Question: I am getting the following error
'''
Line 84 in XML document from class path resource [car-job-app-context.xml] is
invalid; nested exception is org.xml.sax.SAXParseException; lineNumber: 84;
columnNumber: 154; cvc-complex-type.2.4.c: The matching wildcard is strict, but
no declaration can be found for element 'jpa:repositories'.
'''
Here is my file
'''
<?xml version="1.0" encoding="UTF-8"?>
<beans xmlns="http://www.springframework.org/schema/beans"
xmlns:xsi="http://www.w3.org/2001/XMLSchema-instance"
xmlns:context="http://www.springframework.org/schema/context"
xmlns:jdbc="http://www.springframework.org/schema/jdbc"
xmlns:jpa="http://www.springframework.org/schema/data/jpa"
xmlns:tx="http://www.springframework.org/schema/tx"
xmlns:repository="http://www.springframework.org/schema/data/repository"
xsi:schemaLocation="http://www.springframework.org/schema/beans
http://www.springframework.org/schema/beans/spring-beans-3.2.xsd
http://www.springframework.org/schema/context
http://www.springframework.org/schema/context/spring-context-3.2.xsd
http://www.springframework.org/schema/jdbc
http://www.springframework.org/schema/jdbc/spring-jdbc-3.2.xsd
http://www.springframework.org/schema/data/repository
http://www.springframework.org/schema/data/repository/spring-repository.xsd
http://www.springframework.org/schema/tx
http://www.springframework.org/schema/tx/spring-tx-3.2.xsd
http://www.springframework.org/schema/data/jpa
http://www.springframework.org/schema/data/jpa/spring-jpa-2.0.xsd" >
.....
<context:annotation-config/>
<context:component-scan base-package="pk.training.basitMahmood.service.impl" />
<jpa:repositories base-package="pk.training.basitMahmood.repository" entity-manager-factory-ref="emf" transaction-manager-ref="transactionManager" />
'''
Here is the snapshot of my maven dependencies

I also saw the same link which says move the 'tx declaration' after 'context' but it is not working.
<URL>. I have tried with before and after combination but the error is still there.
Why i am getting this error ? I am unable to save data in data base .... ?
Thanks
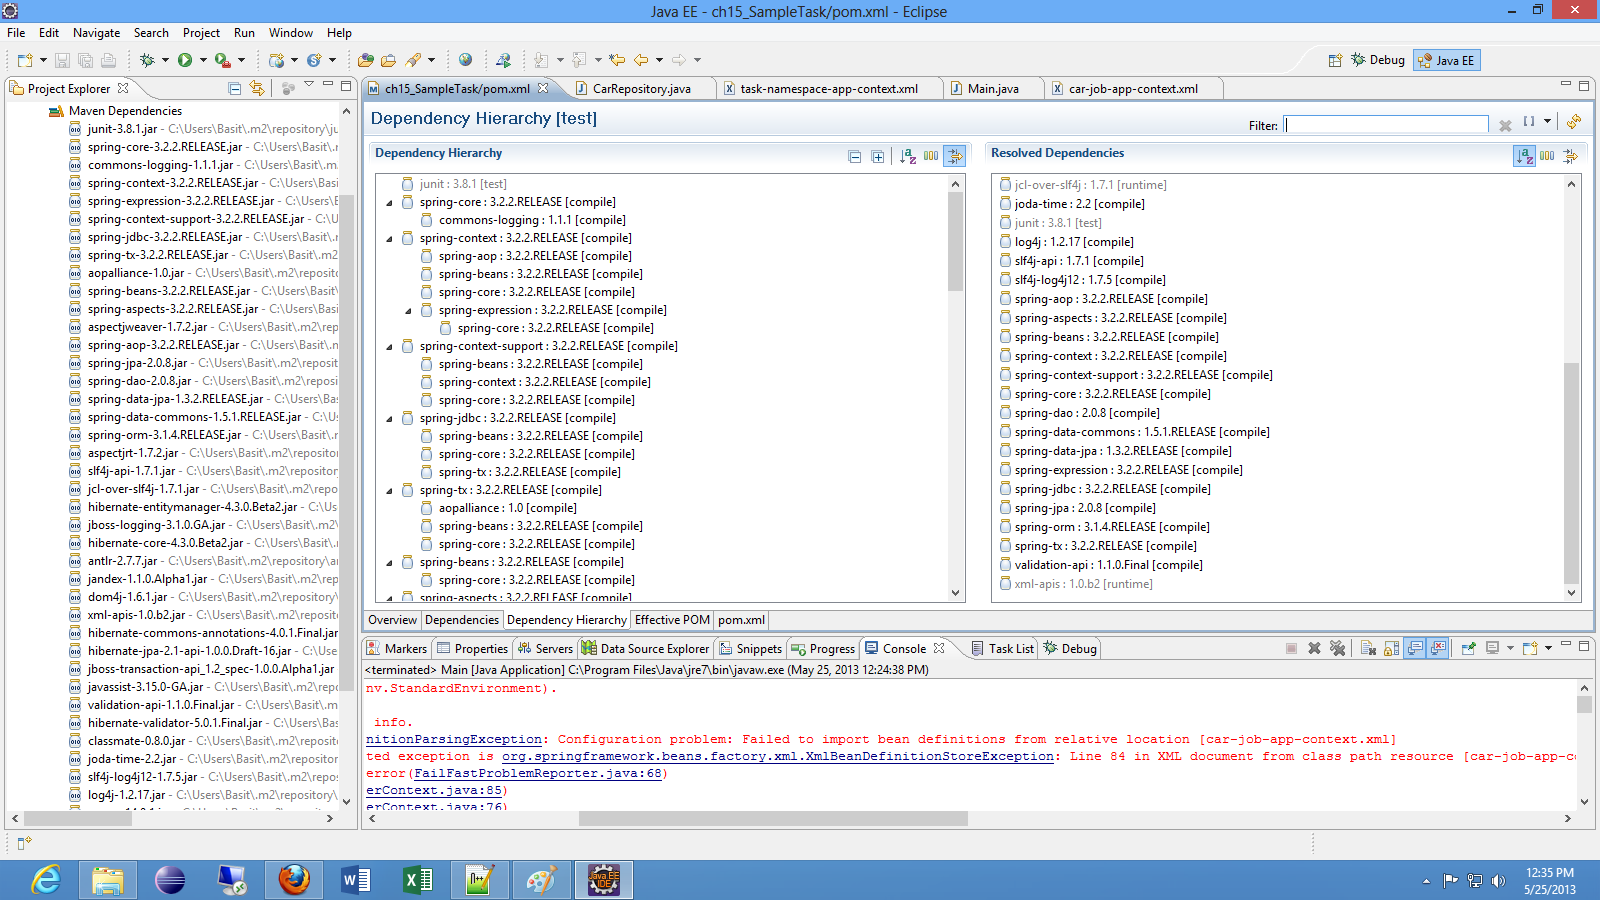
Answer: The order of the namespaces is irrelevant. Make sure the spring-data-jpa artifact is on your classpath, and double check the schema version. There's no such thing as spring-jpa-2.0. It should be somewhere between 1.0 and 1.3. With Spring, you can usually also omit the version and get the latest schema by default.